Field crop: maize
Growth stage: 2
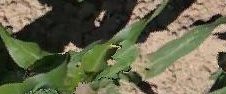
Species: maize